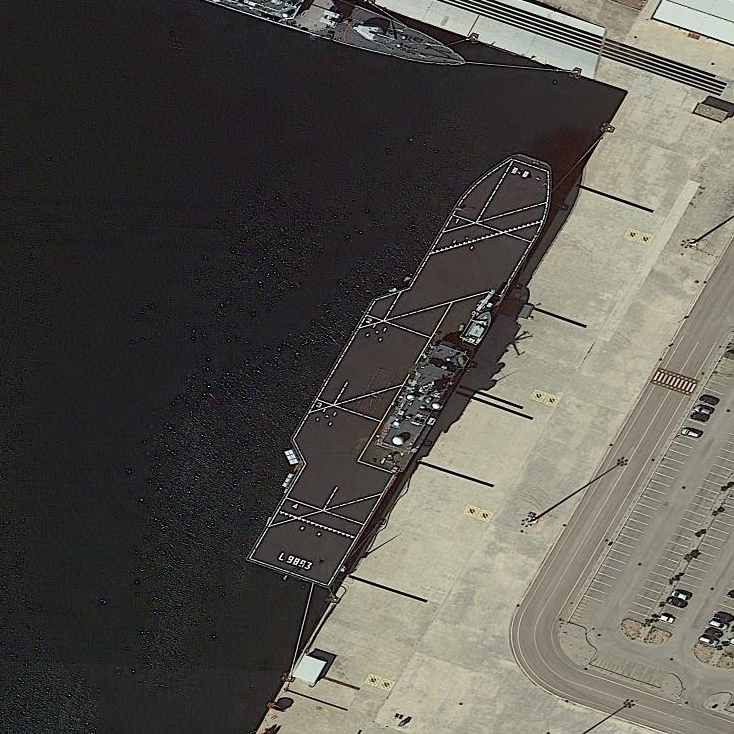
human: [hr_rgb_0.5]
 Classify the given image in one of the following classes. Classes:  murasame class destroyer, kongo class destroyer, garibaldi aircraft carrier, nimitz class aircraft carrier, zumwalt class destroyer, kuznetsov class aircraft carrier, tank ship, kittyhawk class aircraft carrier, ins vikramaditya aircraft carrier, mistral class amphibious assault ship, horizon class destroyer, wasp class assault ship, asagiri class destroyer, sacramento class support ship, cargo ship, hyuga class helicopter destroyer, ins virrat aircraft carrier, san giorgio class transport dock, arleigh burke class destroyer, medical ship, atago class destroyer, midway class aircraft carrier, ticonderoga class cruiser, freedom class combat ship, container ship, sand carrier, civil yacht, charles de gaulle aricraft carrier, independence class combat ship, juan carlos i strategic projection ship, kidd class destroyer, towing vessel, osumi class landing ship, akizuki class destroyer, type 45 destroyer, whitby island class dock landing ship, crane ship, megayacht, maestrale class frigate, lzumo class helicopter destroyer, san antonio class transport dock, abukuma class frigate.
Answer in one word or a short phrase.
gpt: San Giorgio class transport dock